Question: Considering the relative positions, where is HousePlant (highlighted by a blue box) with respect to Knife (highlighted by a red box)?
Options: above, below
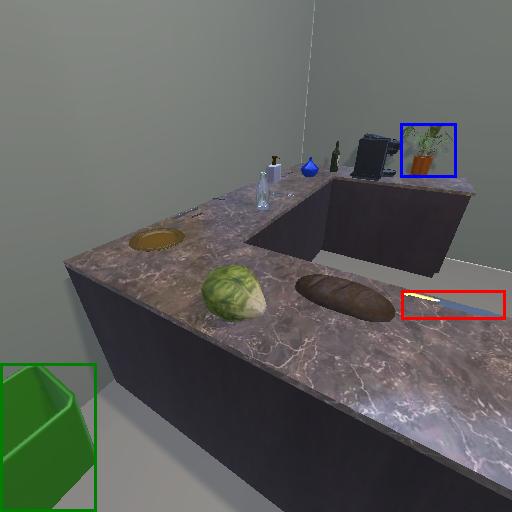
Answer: above